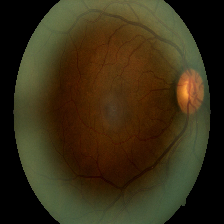
Diabetic retinopathy grade: Moderate